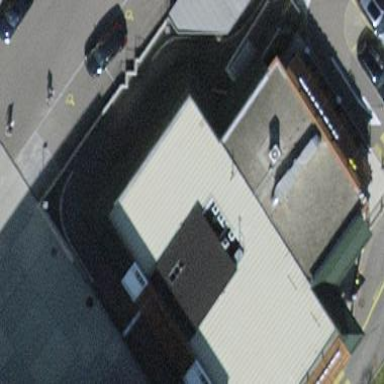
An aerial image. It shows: Retail building with fast-food establishment.